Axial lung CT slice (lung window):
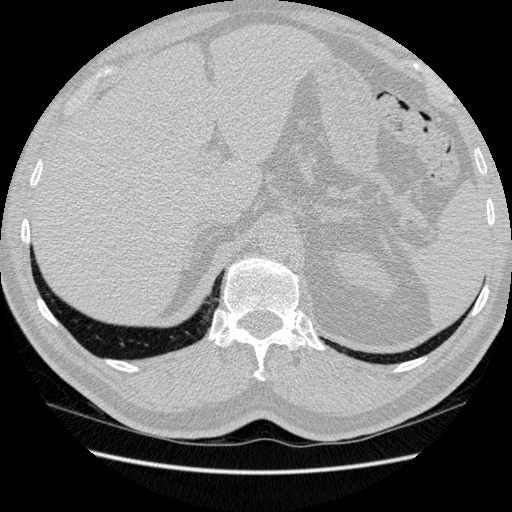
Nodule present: no